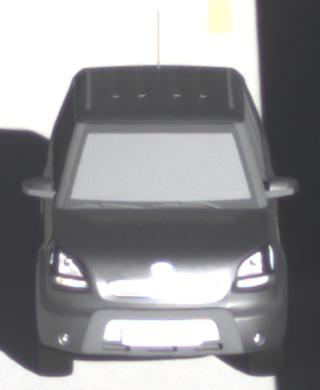
Make: KIA
Model: Soul 1.6
Detailed model: Soul (AM)
Model produced from: 2009/02
Model produced until: 2009/11
Doors: 5
Color: gray
Road condition: dry road
Daytime: morning or afternoon
Contrast: high contrast